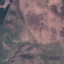
Land use / land cover: HerbaceousVegetation